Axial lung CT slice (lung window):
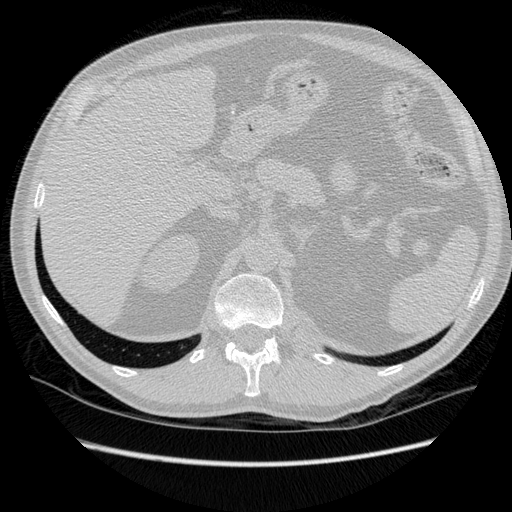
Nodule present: no